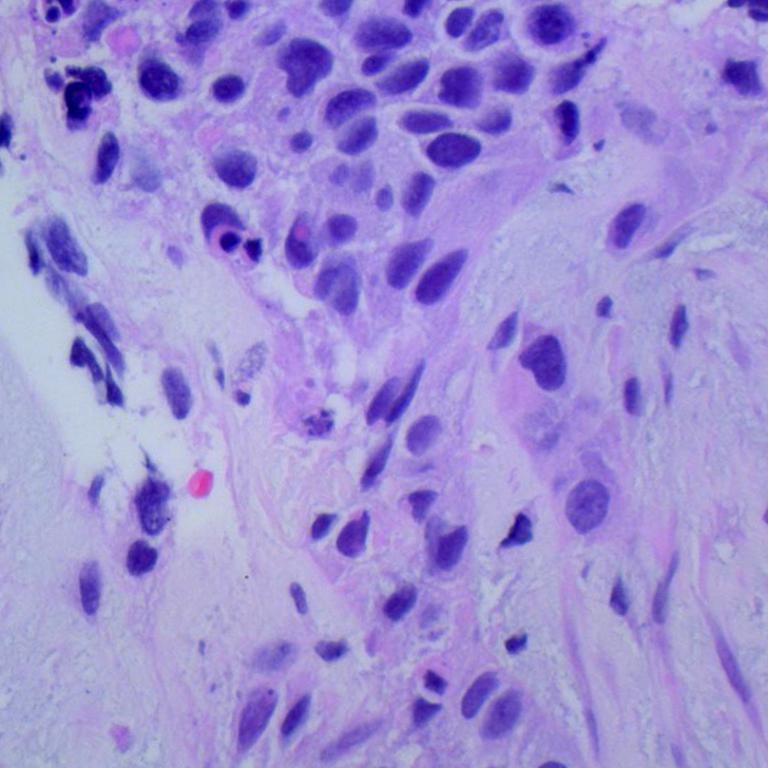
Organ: lung
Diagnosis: squamous carcinomas